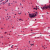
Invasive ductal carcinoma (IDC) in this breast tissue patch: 0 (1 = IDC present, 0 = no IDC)